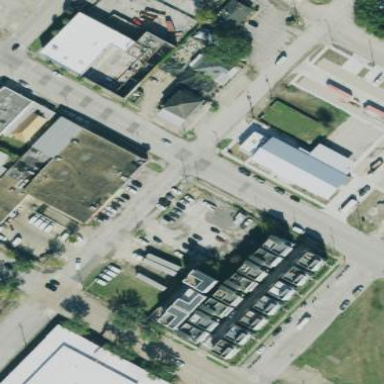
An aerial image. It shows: Building.